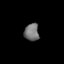
Tissue: lung
Cell type: T cells
Senescence score: 0.2176
Nuclear area (px): 247
Mean DAPI intensity: 117.287